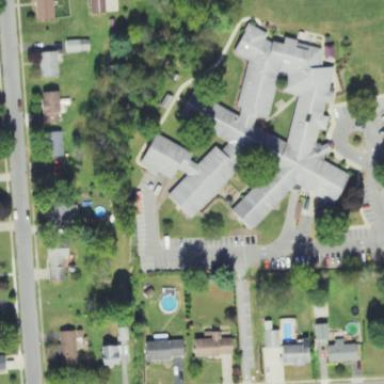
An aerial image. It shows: Nursing home building.